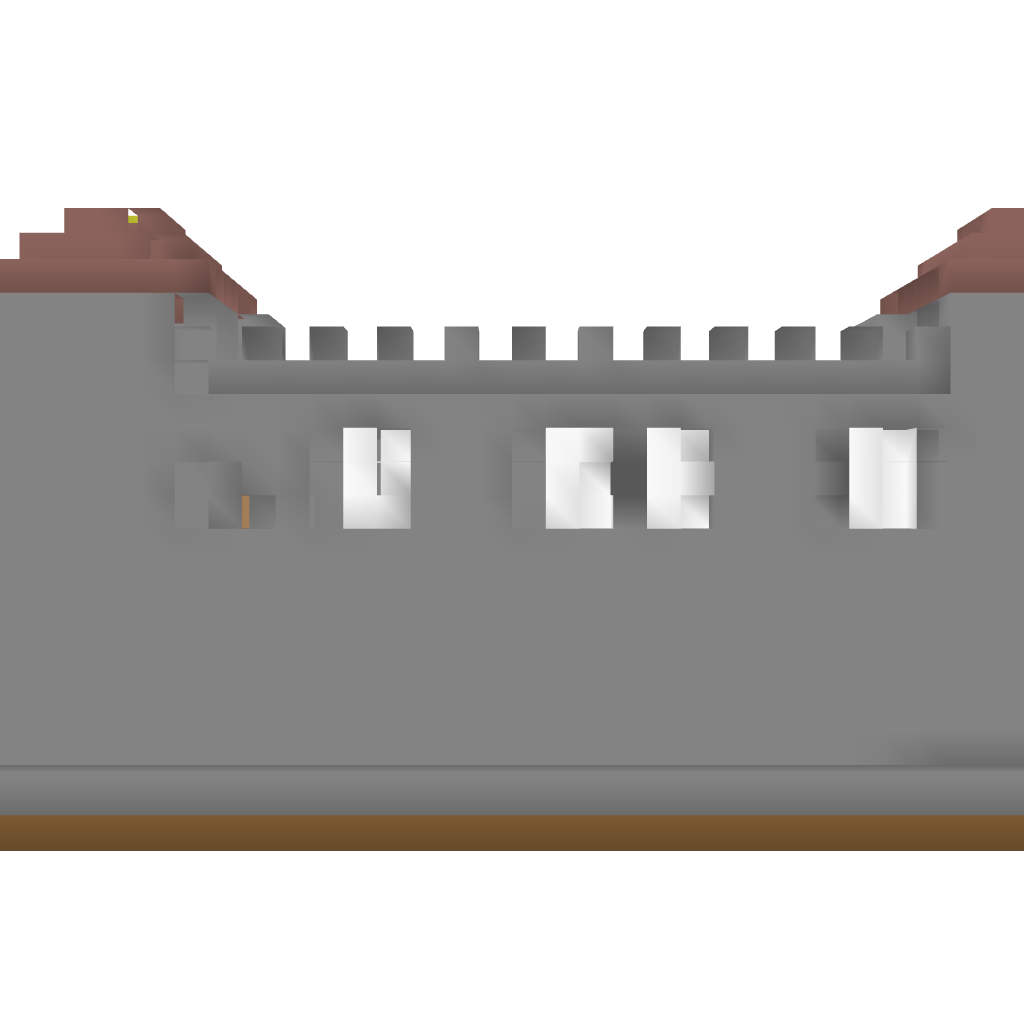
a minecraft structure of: Deluxe castle bad low quality